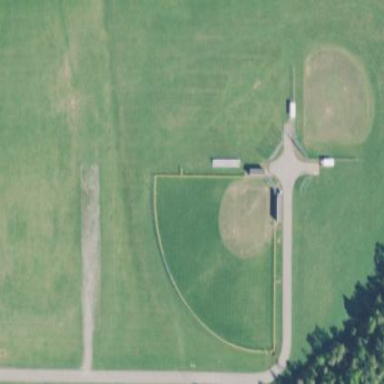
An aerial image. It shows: Baseball pitch for leisure land.